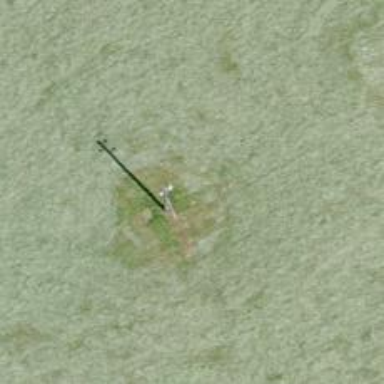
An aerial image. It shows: Concrete power pole.